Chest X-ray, PA view. Patient: 51 years old, sex F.
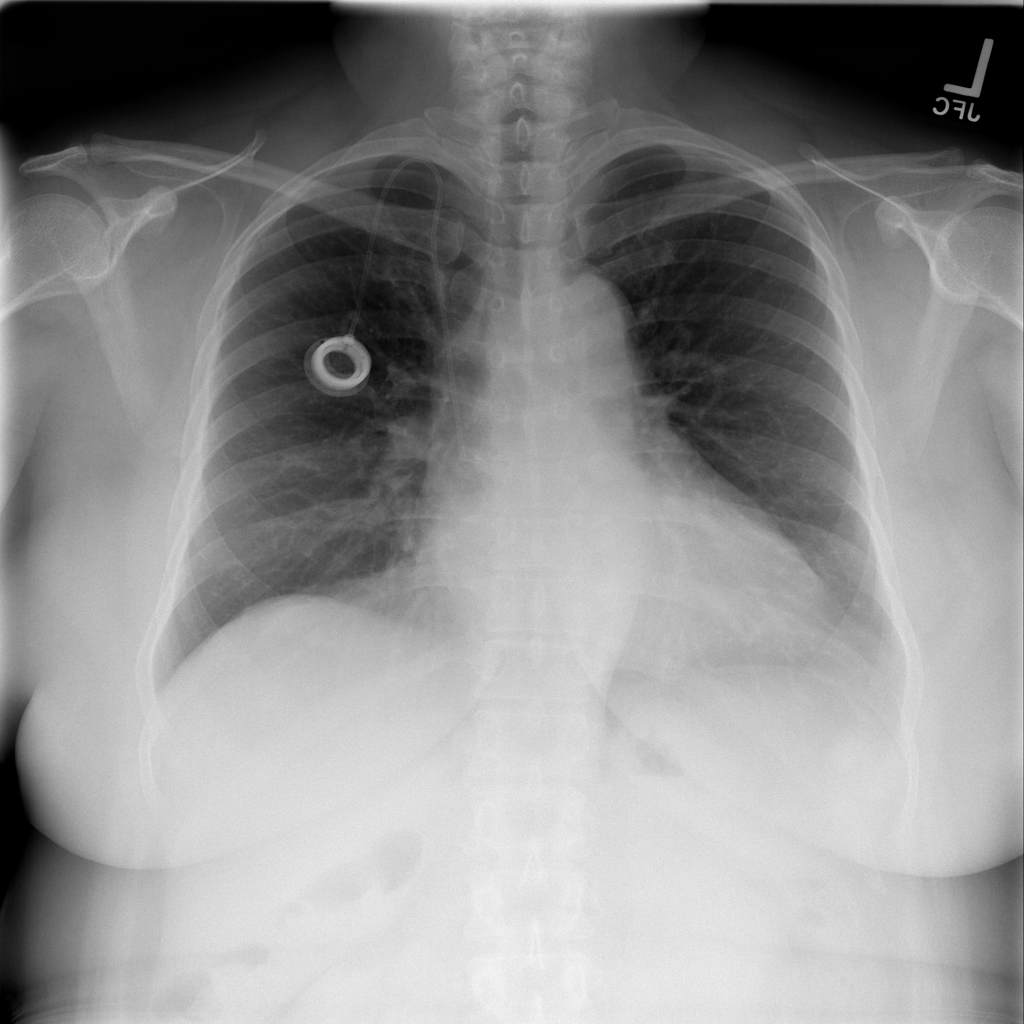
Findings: No Finding